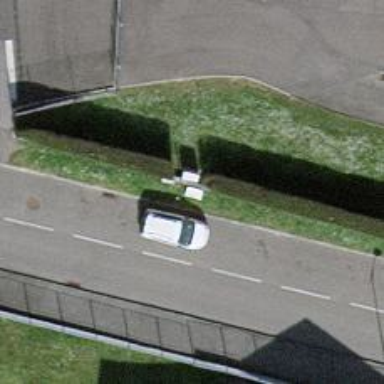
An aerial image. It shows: Beige gas street cabinet.